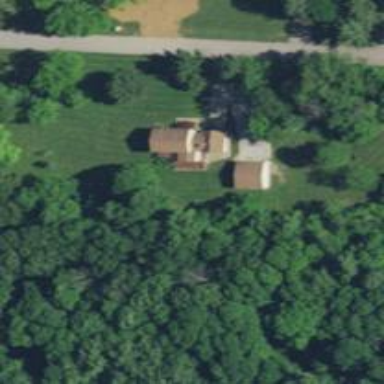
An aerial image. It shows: Simple and straightforward house.